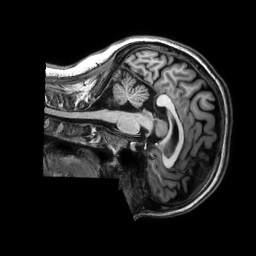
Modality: T1w
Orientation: sagittal
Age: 22
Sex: female
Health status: healthy
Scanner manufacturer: philips
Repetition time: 0.009 s
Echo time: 0.004 s